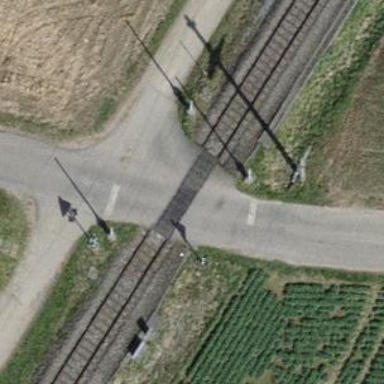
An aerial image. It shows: Level railway crossing with flashing lights. The barrier at the crossing is of the double half type.